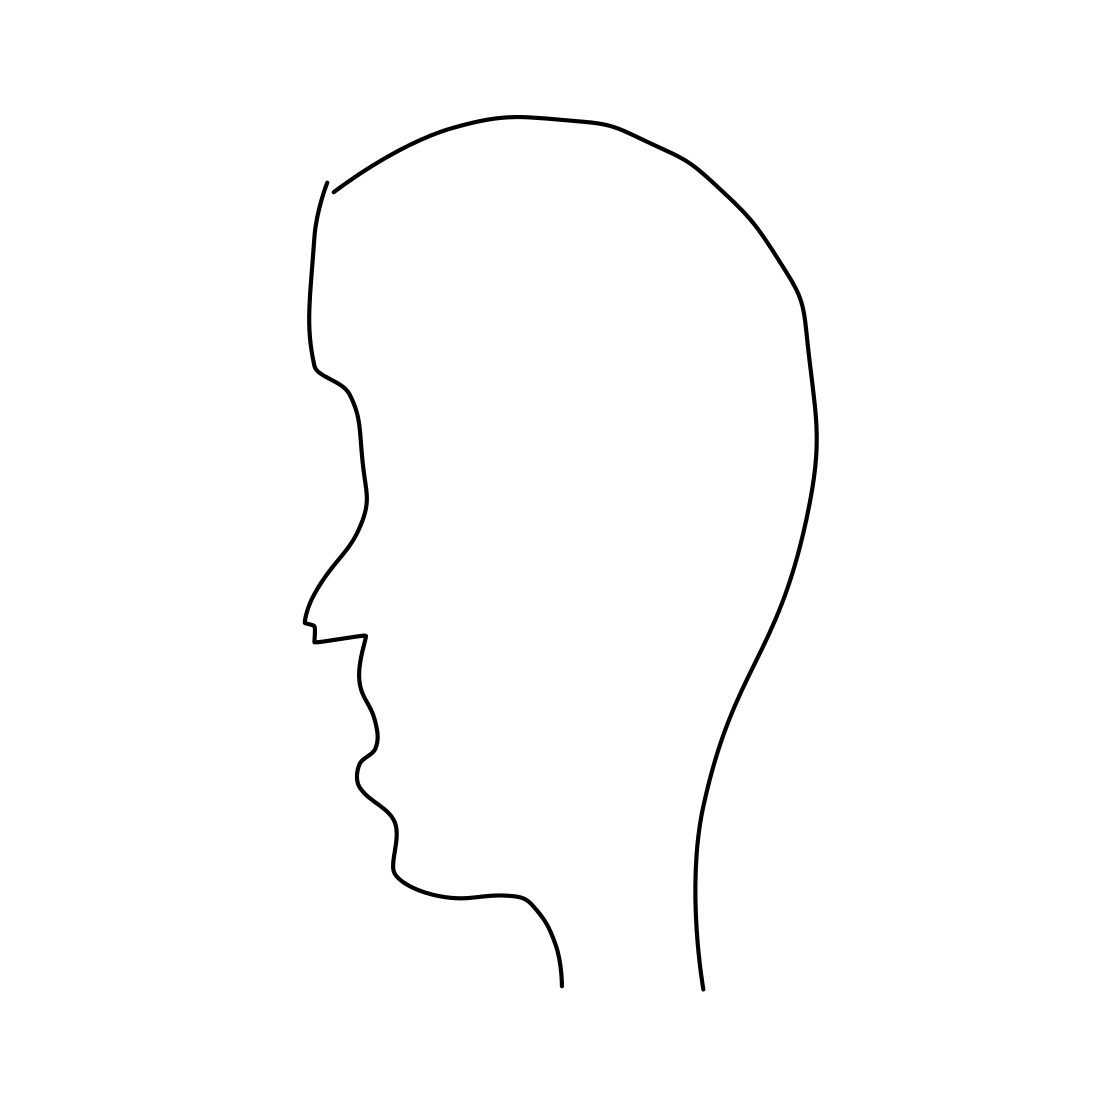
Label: head